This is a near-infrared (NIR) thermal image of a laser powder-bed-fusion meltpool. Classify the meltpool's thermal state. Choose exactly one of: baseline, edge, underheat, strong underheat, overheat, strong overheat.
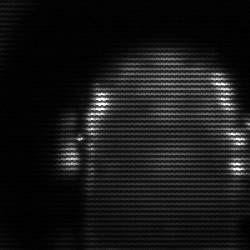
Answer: baseline